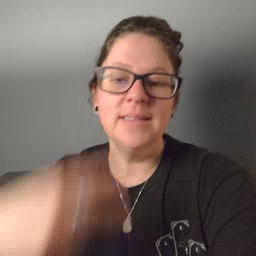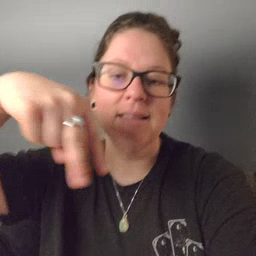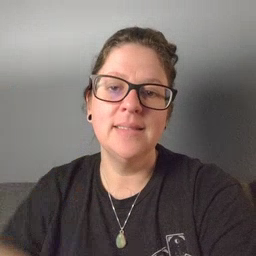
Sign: dance